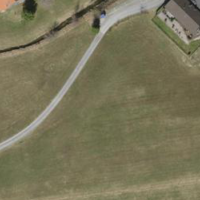
EUNIS habitat code: 24
Species observed at this site:
Prunus padus